Question: For the last week or so I have been struggling to find a resource that will allow me to make something like <URL>.
My main trouble is finding out what the rules are for the edge and node connections.
I.e. in this plot, is there a simple way to make the image from scratch (even if it not fully representative of the bigger theory behind it)?

Any help is massively appreciated!
K
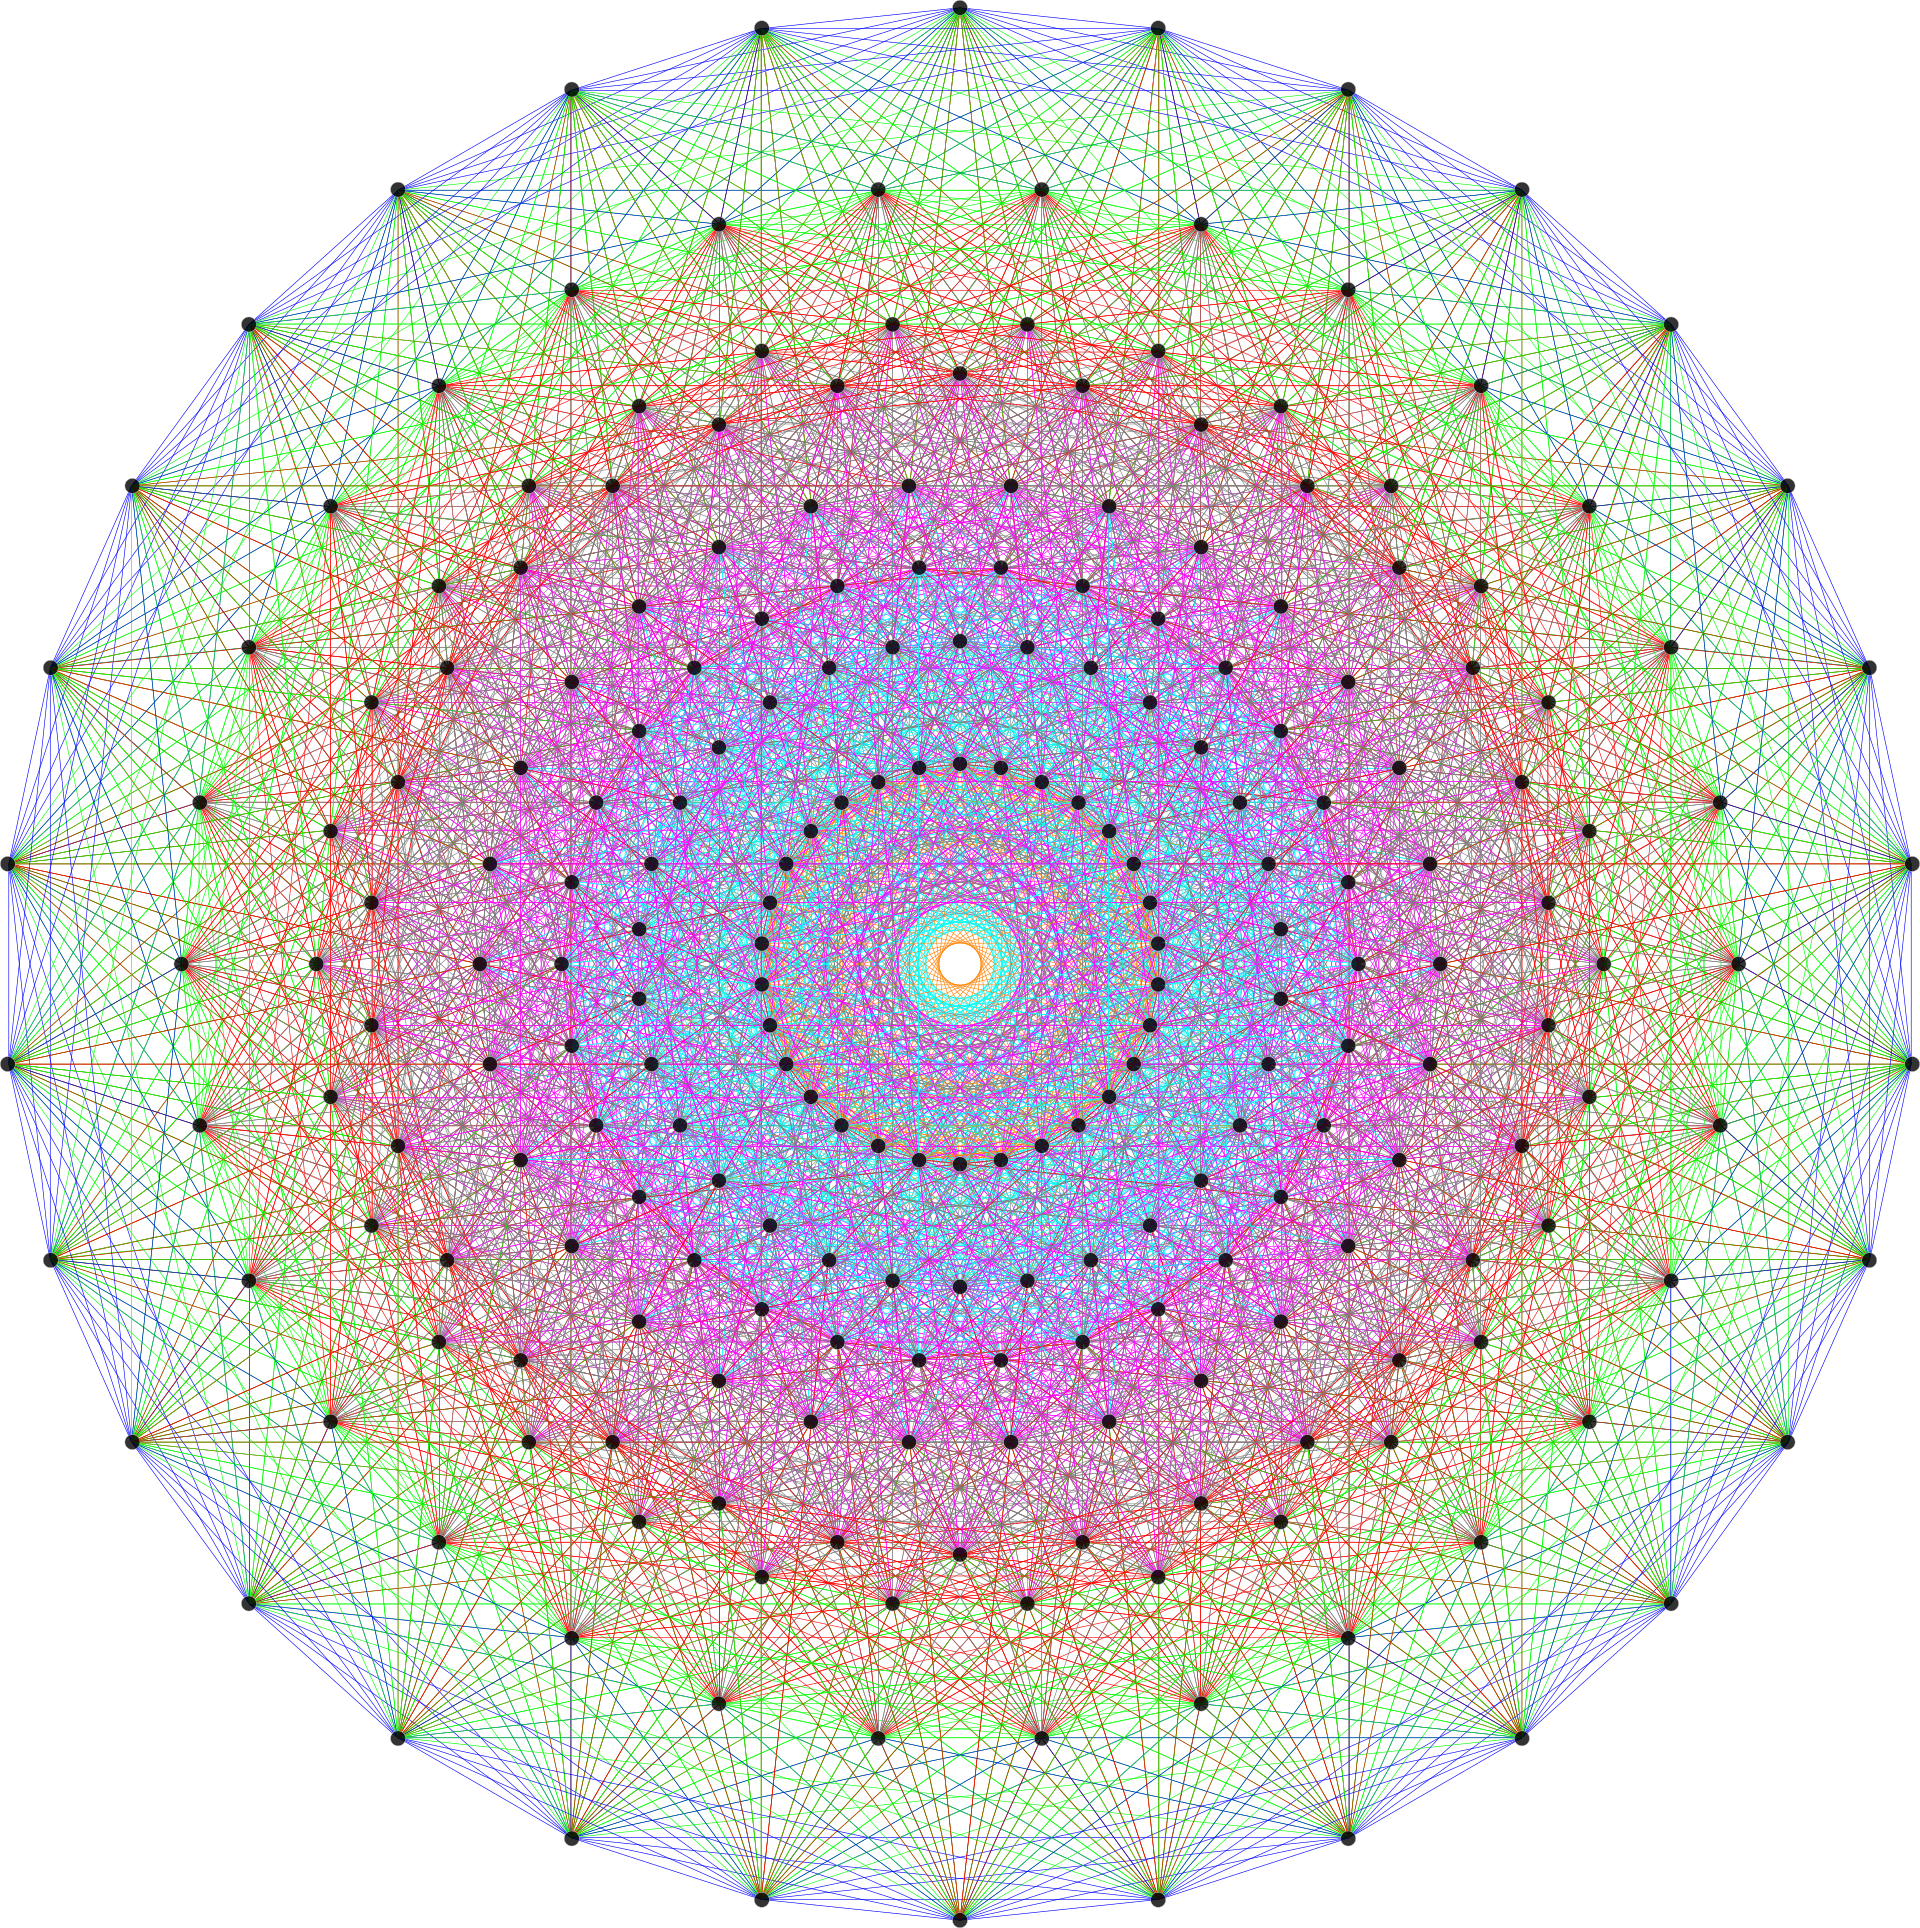
Answer: Here is how I solved this problem!
<URL>
'''
// to run
// clink -c Ex8
// ./Ex8
#include <stdio.h>
#include <stdlib.h>
#include <math.h>
#include "dislin.h"
// method to generate all permutations of a set with repeated elements:
the root system
float root_sys[240][8];
int count = 0;
/// checks elements in root system to see if they should be permuted
int shouldSwap(float base[], int start, int curr)
{
for (int i = start; i < curr; i++)
if (base[i] == base[curr])
return 0;
return 1;
}
/// performs permutations of root system
void permutations(float base[], int index, int n)
{
if (index >= n) {
for(int i = 0; i < n; i++){
root_sys[count][i] = base[i];
}
count++;
return;
}
for (int i = index; i < n; i++) {
int check = shouldSwap(base, index, i);
if (check) {
float temp_0 = base[index];
float temp_1 = base[i];
base[index] = temp_1;
base[i] = temp_0;
permutations(base, index + 1, n);
float temp_2 = base[index];
float temp_3 = base[i];
base[index] = temp_3;
base[i] = temp_2;
}
}
}
// function to list all distances from one node to others
float inner_product(float * vect_0, float * vect_1){
float sum = 0;
for(int i = 0; i < 8; i++){
sum = sum + ((vect_0[i] - vect_1[i]) * (vect_0[i] - vect_1[i]));
}return sum;
}
/// inner product funtion
float inner_product_plus(float * vect_0, float * vect_1){
float sum = 0;
for(int i = 0; i < 8; i++){
sum = sum + (vect_0[i] * vect_1[i]);
}return sum;
}
int main(void){
// base vector permutations of E8 root system
float base_sys[8][8] = {
{1,1,0,0,0,0,0,0},
{1,-1,0,0,0,0,0,0},
{-1,-1,0,0,0,0,0,0},
{0.5,0.5,-0.5,-0.5,-0.5,-0.5,-0.5,-0.5},
{0.5,0.5,0.5,0.5,-0.5,-0.5,-0.5,-0.5},
{0.5,0.5,0.5,0.5,0.5,0.5,-0.5,-0.5},
{0.5,0.5,0.5,0.5,0.5,0.5,0.5,0.5},
{-0.5,-0.5,-0.5,-0.5,-0.5,-0.5,-0.5,-0.5}
};
//permute the base vectors
for(int i = 0; i < 8; i++){
permutations(base_sys[i],0,8);
}
//calculating distances between all roots, outputting correspondence matrix
int distance_matrix[240][240];
for(int i = 0; i < 240; i++){
int dist_m = 100;
for(int ii = 0; ii < 240; ii++){
float dist = inner_product(root_sys[i], root_sys[ii]);
if(dist == 2){ //connecting distance in E8
distance_matrix[i][ii] = 1;
}else{distance_matrix[i][ii] == 0;};
}
}
//use another program to calculate eigenvectors of root system . . . after some fiddling, these vectors appear
float re[8] = {0.438217070641, 0.205187681291,
<PHONE>, 0.0124511903657,
-0.0124511903657, -<PHONE>,
-0.205187681291, -<PHONE>};
float im[8] = {-0.<PHONE>, 0.404927414852,
0.581970822973, 0.264896157496,
0.501826483552, 0.345040496917,
0.<PHONE>, 0.<PHONE>};
//define co-ordinate system for relevent points
float rings_x[240];
float rings_y[240];
//decide on which points belong to the system
for(int i = 0; i < 240; i++){
float current_point[8];
for(int ii = 0; ii < 8; ii++){
current_point[ii] = root_sys[i][ii];
}
rings_x[i] = inner_product_plus(current_point, re);
rings_y[i] = inner_product_plus(current_point, im);
}
//graph the system using DISLIN library
scrmod("revers");
setpag("da4l");
metafl("cons");
disini();
graf(-1.2, 1.2, -1.2, 1.2, -1.2, 1.2, -1.2, 1);
// a connection appears depending on the previously calculated distance matrix
for(int i = 0; i < 240; i++){
for(int ii = 0; ii < 240; ii++){
int connect = distance_matrix[i][ii];
if(connect == 1){
rline(rings_x[i], rings_y[i], rings_x[ii], rings_y[ii]);
distance_matrix[ii][i] = 0;
}else{continue;}
}
}
// More DISLIN functions
titlin("E8", 1);
name("R-axis", "x");
name("I-axis", "y");
marker(21);
hsymbl(15);
qplsca(rings_x, rings_y, 240);
return 0;
}
'''
Extra points to anyone who can explain how to rotate the 2d plot to create a 3-d animation of this object